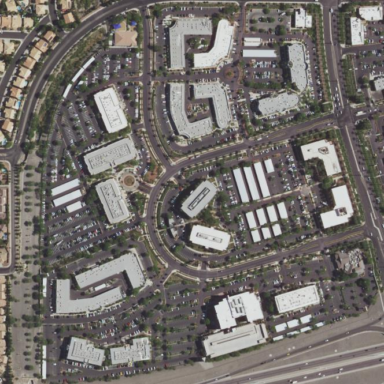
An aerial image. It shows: Commercial area.